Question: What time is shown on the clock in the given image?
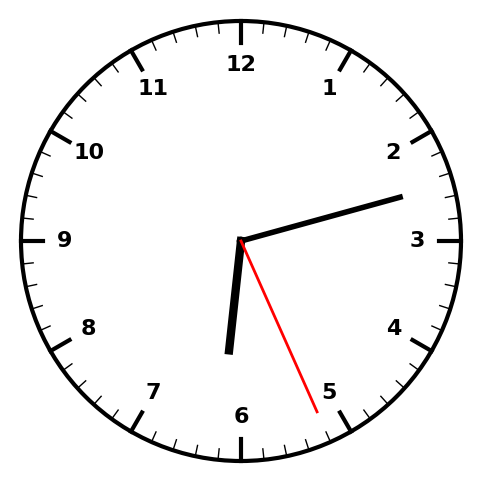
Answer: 06:12:26